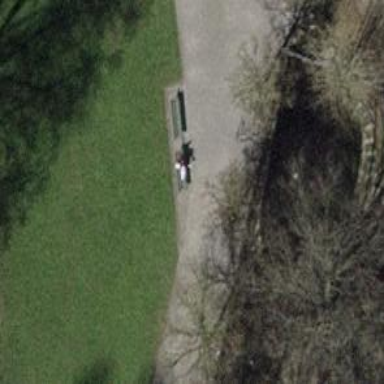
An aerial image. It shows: Bench.